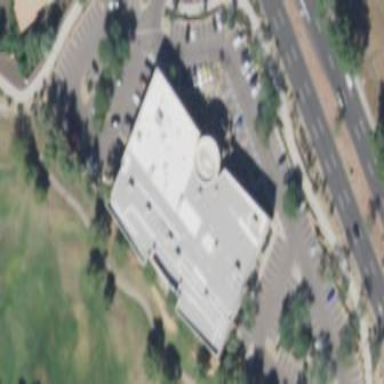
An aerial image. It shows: Building that houses fitness center.